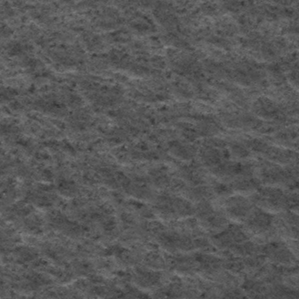
Label: frost